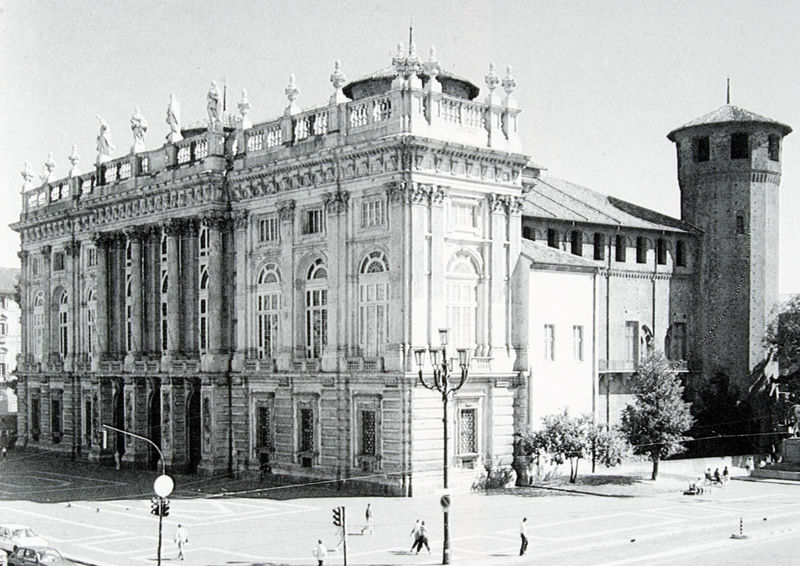
Titel: Fassade des Palazzo Madama in Turin
Künstler: Filippo Juvarra
Standort: Torino
Institution: Palazzo Madama e Casaforte degli Acaja
Schlagwörter: baum, schatten, weiß, bäume, menschen, fenster, fussgänger, grau, jahrhundertwende, lampe, lampen, laterne, laternen, licht, schwarz, strasse, säule, säulen, tür, dach, gebäude, gras, haus, rasen, schloss, leute, muster, alt, wand, architektur, barock, mensch, sockel, stein, brüstung, busch, drei, theater, brunnen, turm, vorbau, balkon, ecke, fassade, passanten, pflaster, türen, mauer, platz, bank, pilaster, auto, figuren, rundbogen, verzierung, leuchter, stuck, geländer, zinnen, anbau, foto, fotografie, straßen, bögen, wände, eingang, schild, burg, türme, palast, palazzo, balustrade, schwarz weiss, gross, arkaden, portal, gesims, skulpturen, risalit, statuen, gotisch, mittelalter, rundbögen, historismus, geschosse, ballustrade, spaziergänger, wien, büsten, korinthisch, klassik, autos, fahrzeuge, gebälk, tempelfront, piano nobile, leitungen, halteverbot, skultpuren, konzertsaal, sockelzone, rustica, neubau, schauseite, vorgelagert, balluster, risalith, öffentlich, mittelrisalith, prächtig, sehenswürdigkeit, ampel, verkehrsschild, ampeln, verkehrszeichen, rococo, wandsäulen, rockocko, weiß4, autus, brunk, dchild, halteverbotsschild, häuaer, verkehrampel, verkehrsschils, gebäde, e, schloßplatz, menschen füssgänger, leitugnen